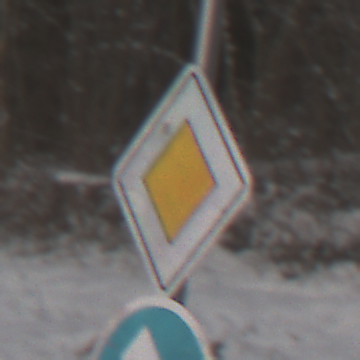
Verkehrszeichen: Vorfahrtsstrasse
Zusatzzeichen unten: VorgeschriebeneFahrtrichtungGeradeausOderRechts
Umgebung: Outdoor, Nature
Tageszeit: MorningAfternoon
Wetter: PartlyCloudy
Licht: Natural
Jahreszeit: Winter
Kontrast: HighContrast